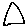
Label: triangle